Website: ulta-beauty
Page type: address-validator
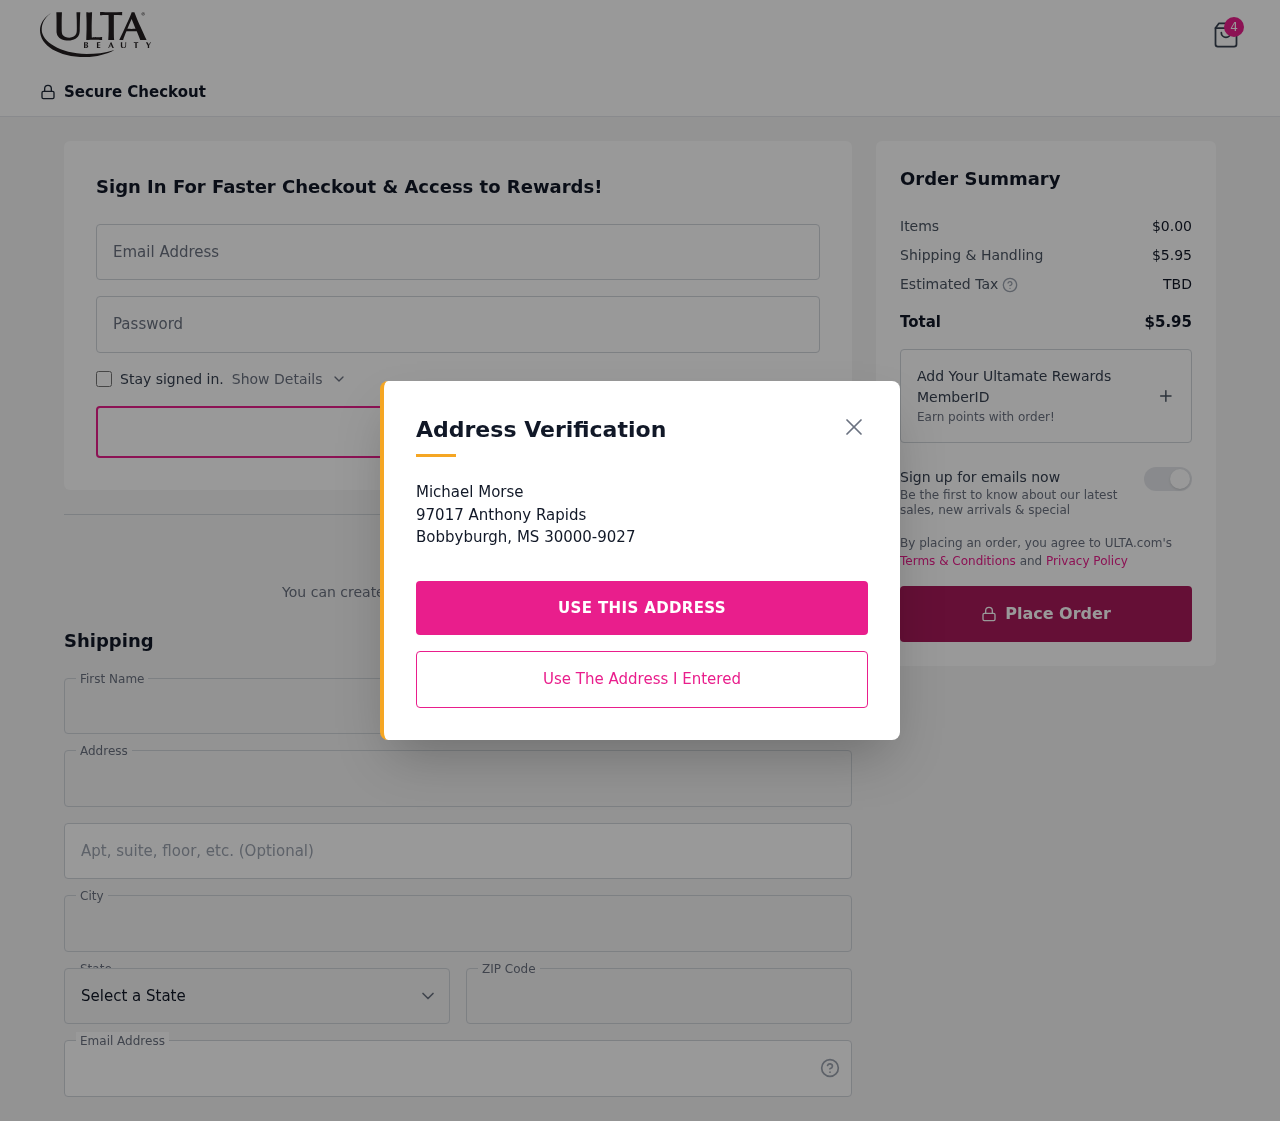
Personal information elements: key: PII_CITY
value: Bobbyburgh
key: PII_EMAIL
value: michael.morse@hotmail.com
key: PII_FIRSTNAME
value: Michael
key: PII_LASTNAME
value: Morse
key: PII_POSTCODE
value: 30000
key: PII_STATE_ABBR
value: MS
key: PII_STREET
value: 97017 Anthony Rapids
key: PII_STREET2
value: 97017 Anthony Rapids
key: PII_STREET2
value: Apt. 436
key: PII_FULLNAME2
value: Michael Morse
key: PII_CITY2
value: Bobbyburgh
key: PII_STATE_ABBR2
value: MS
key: PII_POSTCODE_FULL
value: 30000
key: PII_POSTCODE_EXT
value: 9027
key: PII_POSTCODE_NUMERIC
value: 30000
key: PII_POSTCODE_EXT_NUMERIC
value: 9027
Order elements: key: ORDER_NUM_ITEMS
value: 4
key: ORDER_SUBTOTAL
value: $0.00
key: ORDER_SHIPPING_COST
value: $5.95
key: ORDER_TOTAL
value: $5.95